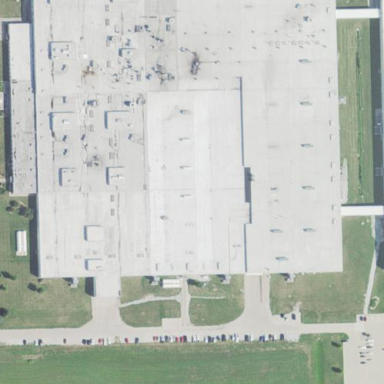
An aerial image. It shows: Factory building.